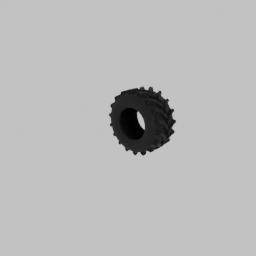
Label: mechanical